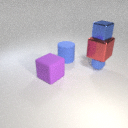
large blue rubber cylinder behind small blue rubber sphere